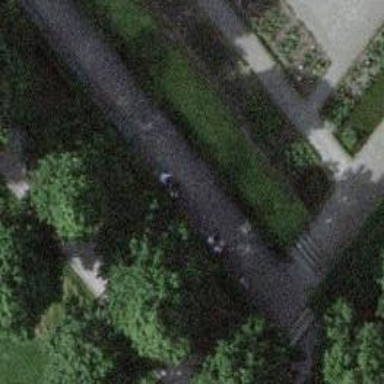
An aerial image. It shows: Bench for seating.